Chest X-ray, AP view. Patient: 34 years old, sex M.
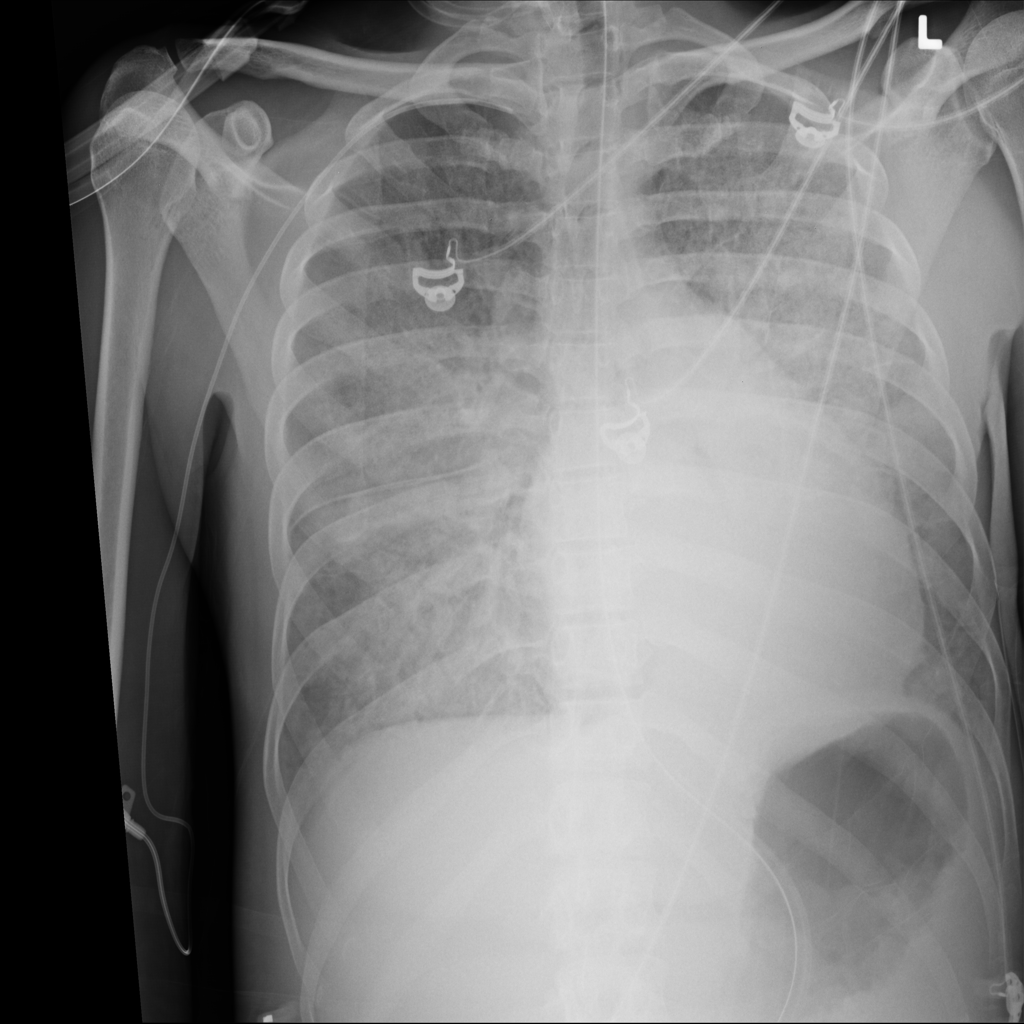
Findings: No Finding